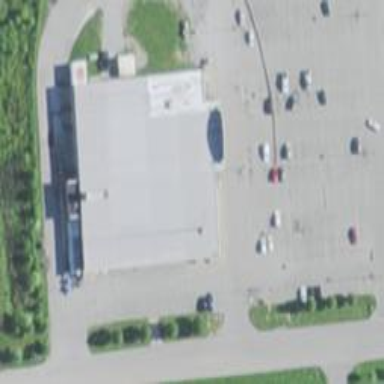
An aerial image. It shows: Supermarket.